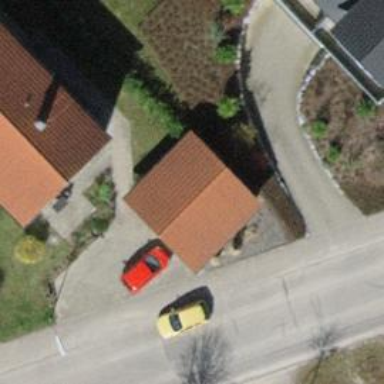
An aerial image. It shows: Garage building.